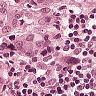
Metastatic tissue present: yes